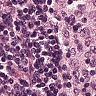
Metastatic tissue present: no